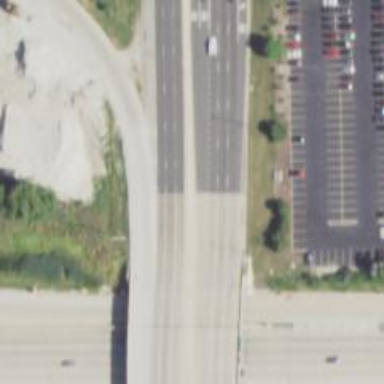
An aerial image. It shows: Bridge crossing over highway trunk expressway.